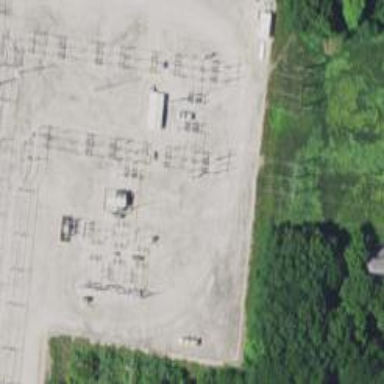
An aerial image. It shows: Switch used for power control.